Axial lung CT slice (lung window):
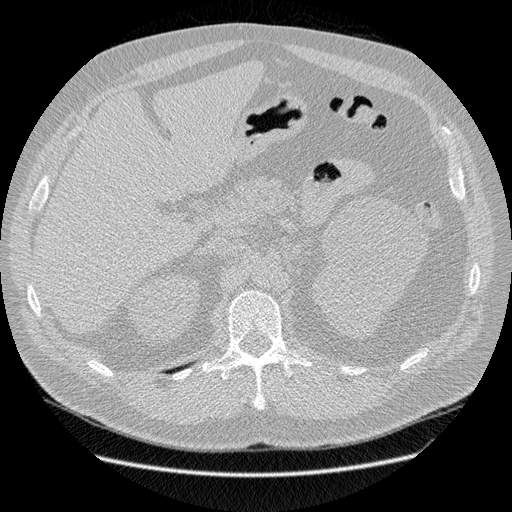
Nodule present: no